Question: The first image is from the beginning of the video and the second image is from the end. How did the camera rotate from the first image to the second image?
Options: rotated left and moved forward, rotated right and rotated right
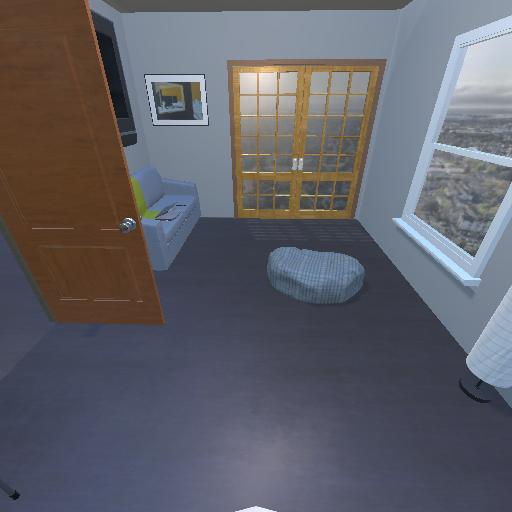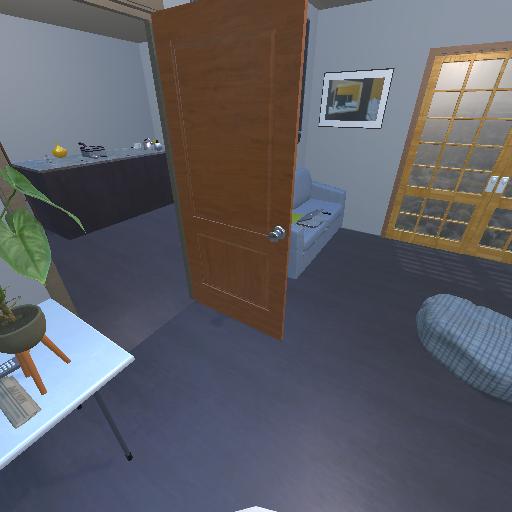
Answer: rotated left and moved forward